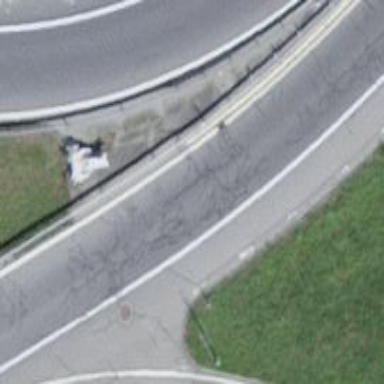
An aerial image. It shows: Trunk link highway.